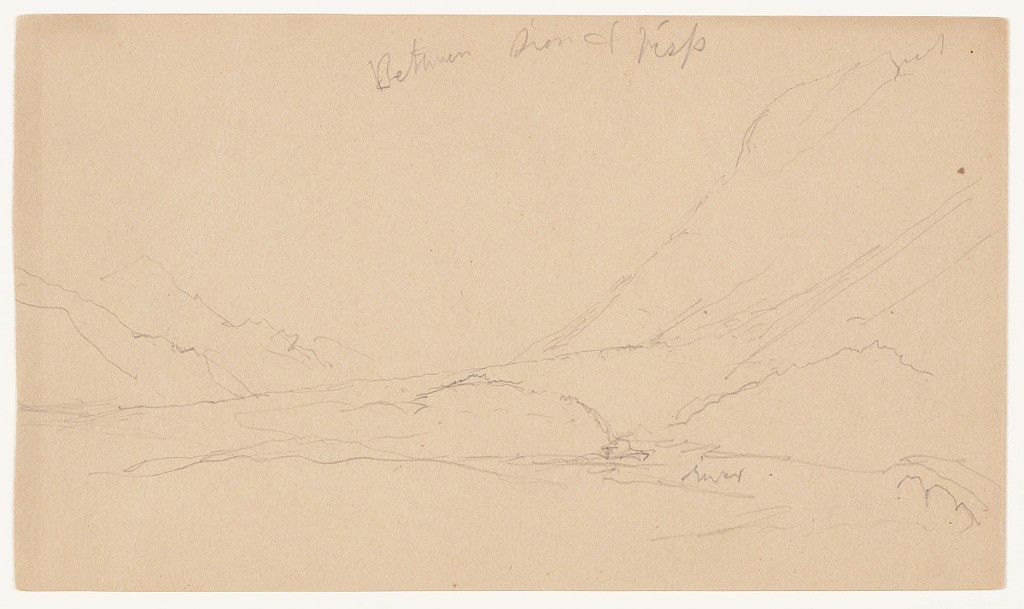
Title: Rhone Valley between Sion and Visp, Switzerland
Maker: Frederic Edwin Church, American, 1826–1900
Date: August 1868
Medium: Graphite on tan wove paper; verso: graphite
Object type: Drawing
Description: Landscape sketch showing a view of the Rhone Valley in the region of Switzerland known as Valais. River in foreground at right winds its way into and through the valley. Steep mountain slopes hem in the valley on either side and extend toward the horizon.

Verso: Mixed sketches around the Rhone Valley, Switzerland, showing views of a tower and a building with an arched colonnade in upper portion, a town nestled in a river valley with tall cliffs, at center, and in the lower portion and oppositely oriented, the facade of a large building and a seated figure by a cart are shown.